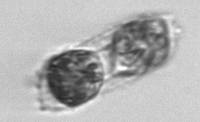
Label: Hemiaulus